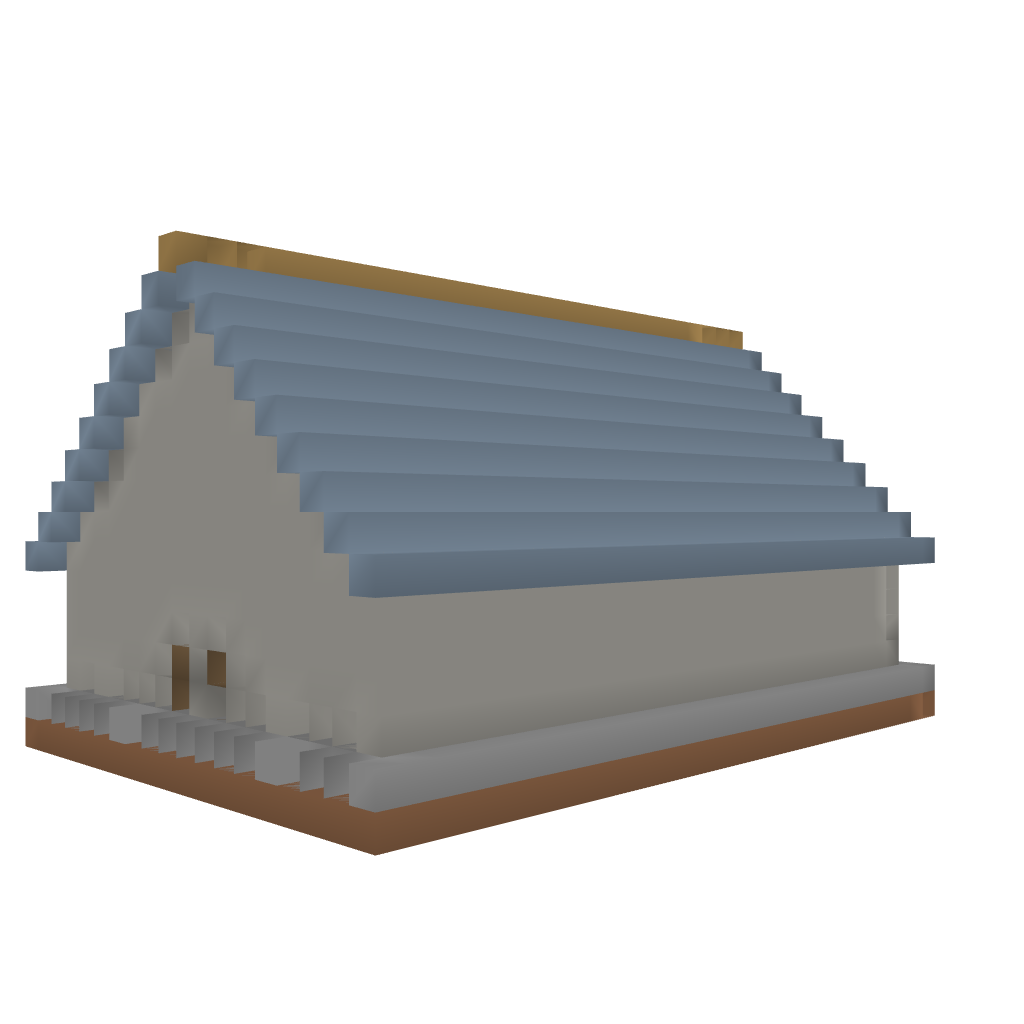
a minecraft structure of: Greenhouse